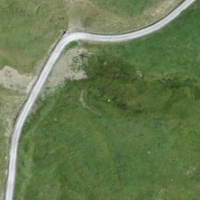
EUNIS habitat code: 26
Species observed at this site:
Bistorta vivipara
Bartsia alpina